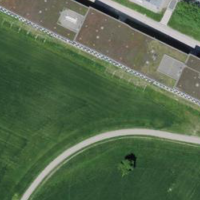
EUNIS habitat code: 25
Species observed at this site:
Lolium perenne
Bromus hordeaceus
Polyommatus icarus
Dactylis glomerata
Anthyllis vulneraria